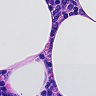
Metastatic tissue present: no